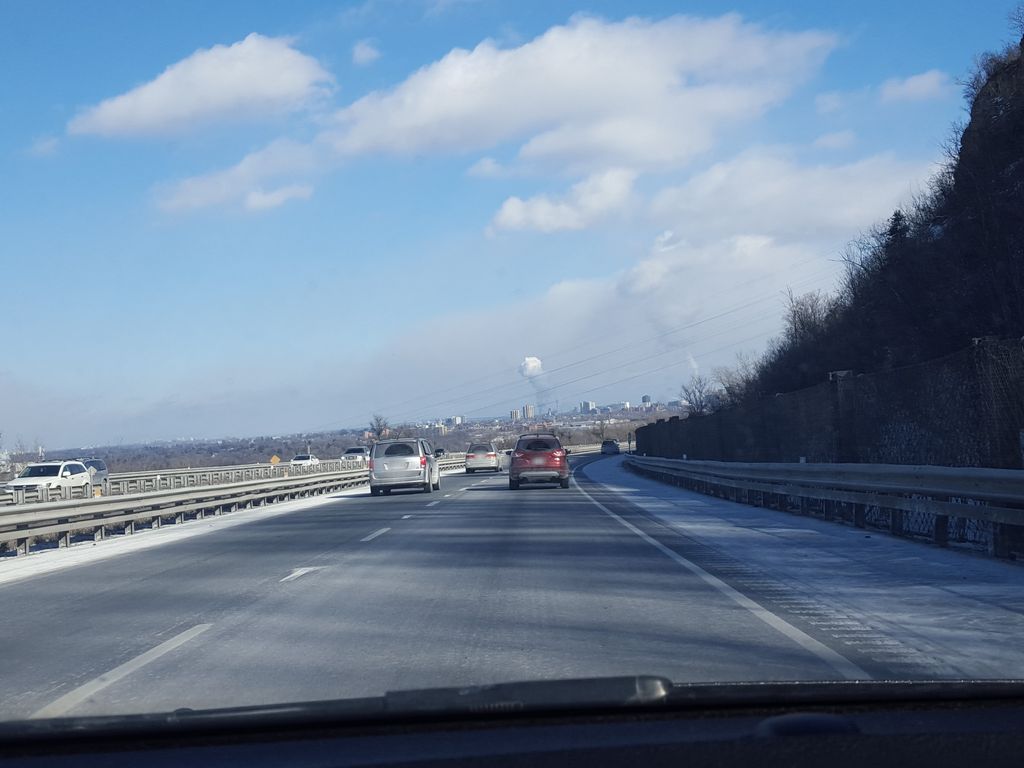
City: hamilton